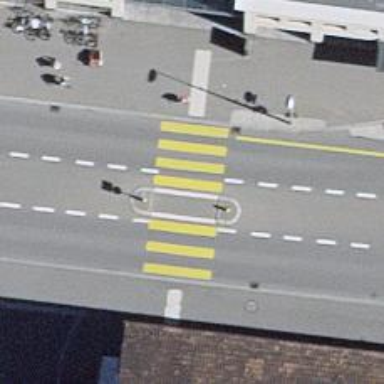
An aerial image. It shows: Uncontrolled zebra crossing with pedestrian island.